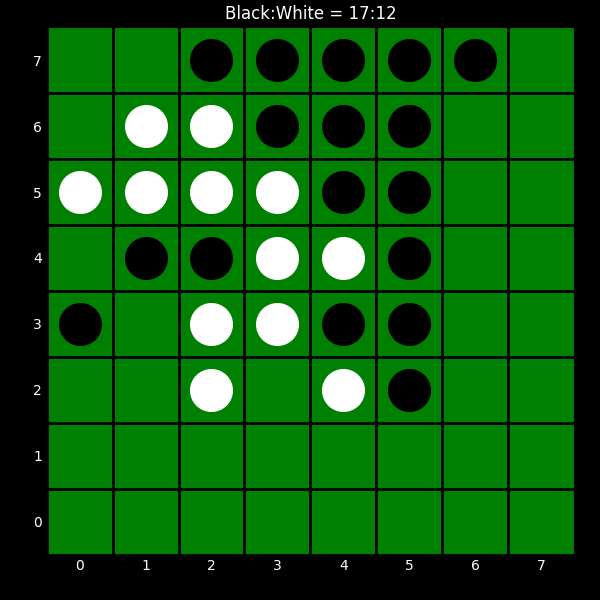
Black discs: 17
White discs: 12